Question: I am creating CMC pages from the admin side. I have a 3 level menu in the front end. My database table structure for CMS pages has the fields 'name', 'parent_id', 'description', 'status'.
Now I have to display all pages, subpages and subpages of subpages in the menu. How to write this query?
'''
<!-- BEGIN Menu -->
<ul id="nav">
<li><a href="consumers.php">Consumers</a>
<ul><li><a href="personal_finance.php">Personal Finance </a>
<ul><li><a href="personal_financial_makeover.php">Personal Financial Makeover</a></li>
<li><a href="personal_finance_consultancy.php">Personal Finance Consultancy</a></li>
</ul>
</li>
<li><a href="investings.php">Investings</a>
<ul>
<li><a href="securities_analysis.php">Securities Analysis</a></li>
<li><a href="portfolio_investment.php">Bernie Madoff Shield (Portfolio and Investment Analysis)</a></li>
</ul>
</li>
</ul>
</li>
<li><a href="entrepreneurs.php">Entrepreneurs</a>
<ul>
<li><a href="market_analysis.php">Market Analysis and Competitive Report </a></li>
<li><a href="business_plans_feasibility.php">Business Plans &amp; Feasibility Studies </a>
<ul>
<li><a href="business_plans.php">Business Plans</a>
<ul>
<li><a href="level1.php">Level 1</a></li>
<li><a href="level2.php">Level 2</a></li>
<li><a href="level3.php">Level 3</a></li>
</ul>
</li>
</ul>
</li>
</ul>
<!-- END Menu -->
'''
---
as you said i tried. i have home page. it doesnot have childs. still its getting empty dropdown menus. and next displaying firstlevel menus correctly. and also displaying secondlevel menus. actually mouse over on firstlevel menus dropdown appear. i am getting dropdown. upto now fine. but dispalying menu names openly. see my attachment please. i was attached 2images. in first images directly displaying like this. in second image on mouseover on firstlevel displaying dropdown.

'''
<?
$query = "SELECT
t1.auto_id AS l1_id, t1.name AS l1_name
,t2.auto_id AS l2_id, t2.name AS l2_name
,t3.auto_id AS l3_id, t3.name AS l3_name
FROM static_pages AS t1
LEFT JOIN static_pages AS t2 ON t2.parent_id = t1.auto_id
LEFT JOIN static_pages AS t3 ON t3.parent_id = t2.auto_id";
$result = mysql_query( $query );
$results = array() ;
while($row=mysql_fetch_assoc($result)){
$results[] = $row;
}
// Building the menu. Quick and dirty.
$menu = array() ;
foreach( $results as $result ) {
$menu_level_3 = array( 'auto_id' => $result['l3_id'], 'name' => $result['l3_name'], 'children' => array() ) ;
$menu_level_2 = array( 'auto_id' => $result['l2_id'], 'name' => $result['l2_name'], 'children' => array( $menu_level_3['auto_id'] => $menu_level_3 ) ) ;
$menu_level_1 = array( 'auto_id' => $result['l1_id'], 'name' => $result['l1_name'], 'children' => array( $menu_level_2['auto_id'] => $menu_level_2 ) ) ;
if( !isset( $menu[$menu_level_1['auto_id']] ) ) {
$menu[$menu_level_1['auto_id']] = $menu_level_1 ;
} elseif( !isset( $menu[$menu_level_1['auto_id']]['children'][$menu_level_2['auto_id']] ) ) {
$menu[$menu_level_1['auto_id']]['children'][$menu_level_2['auto_id']] = $menu_level_2 ;
} else {
$menu[$menu_level_1['auto_id']]['children'][$menu_level_2['auto_id']]['children'][$menu_level_3['auto_id']] = $menu_level_3;
}
}
?>
<ul id="nav">
<? foreach($menu as $item0) : ?>
<li>
<a href="?page=<?=$item0['auto_id']?>"><?=$item0['name']?></a>
<? if(!empty($item0['children'])){?>
<ul>
<? foreach($item0['children'] as $item1) : ?>
<li>
<a href="?page=<?=$item1['auto_id']?>"><?=$item1['name']?></a>
<? if(!empty($item1['children'])){?>
<ul>
<? foreach($item1['children'] as $item2) : ?>
<li><a href="?page=<?=$item2['auto_id']?>"><?=$item2['name']?></a></li>
<? endforeach; ?>
</ul>
<? }?>
</li>
<? endforeach; ?>
</ul>
<? }?>
</li>
<? endforeach;exit;?>
</ul>
'''
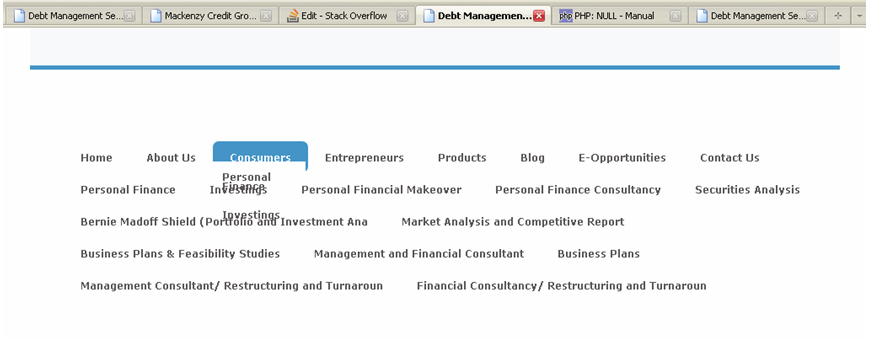
Answer: I suggest that you read <URL>.
The query would be:
'''
SELECT t1.name AS lev1, t2.name as lev2, t3.name as lev3
FROM pages AS t1
LEFT JOIN pages AS t2 ON t2.parent = t1.pages_id
LEFT JOIN pages AS t3 ON t3.parent = t2.pages_id;
'''
'''
$query = '
SELECT
t1.pages_id AS l1_id, t1.name AS l1_name
,t2.pages_id AS l2_id, t2.name AS l2_name
,t3.pages_id AS l3_id, t3.name AS l3_name
FROM pages AS t1
LEFT JOIN pages AS t2 ON t2.parent = t1.pages_id
LEFT JOIN pages AS t3 ON t3.parent = t2.pages_id
';
$result = mysql_query( $query );
$results = array() ;
while($row=mysql_fetch_assoc($result)){
$results[] = $row;
}
// Building the menu. Quick and dirty.
$menu = array() ;
foreach( $results as $result ) {
$menu_level_3 = array( 'id' => $result['l3_id'], 'name' => $result['l3_name'], 'children' => array() ) ;
$menu_level_2 = array( 'id' => $result['l2_id'], 'name' => $result['l2_name'], 'children' => array( $menu_level_3['id'] => $menu_level_3 ) ) ;
$menu_level_1 = array( 'id' => $result['l1_id'], 'name' => $result['l1_name'], 'children' => array( $menu_level_2['id'] => $menu_level_2 ) ) ;
if( !isset( $menu[$menu_level_1['id']] ) ) {
$menu[$menu_level_1['id']] = $menu_level_1 ;
} elseif( !isset( $menu[$menu_level_1['id']]['children'][$menu_level_2['id']] ) ) {
$menu[$menu_level_1['id']]['children'][$menu_level_2['id']] = $menu_level_2 ;
} else {
$menu[$menu_level_1['id']]['children'][$menu_level_2['id']]['children'][$menu_level_3['id']] = $menu_level_3;
}
}
?>
<ul>
<? foreach($menu as $item0) : ?>
<li>
<a href="?page=<?=$item0['id']?>"><?=$item0['name']?></a>
<ul>
<? foreach($item0['children'] as $item1) : ?>
<li>
<a href="?page=<?=$item1['id']?>"><?=$item1['name']?></a>
<ul>
<? foreach($item1['children'] as $item2) : ?>
<li><a href="?page=<?=$item2['id']?>"><?=$item2['name']?></a></li>
<? endforeach; ?>
</ul>
</li>
<? endforeach; ?>
</ul>
</li>
<? endforeach; ?>
'''